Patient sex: F
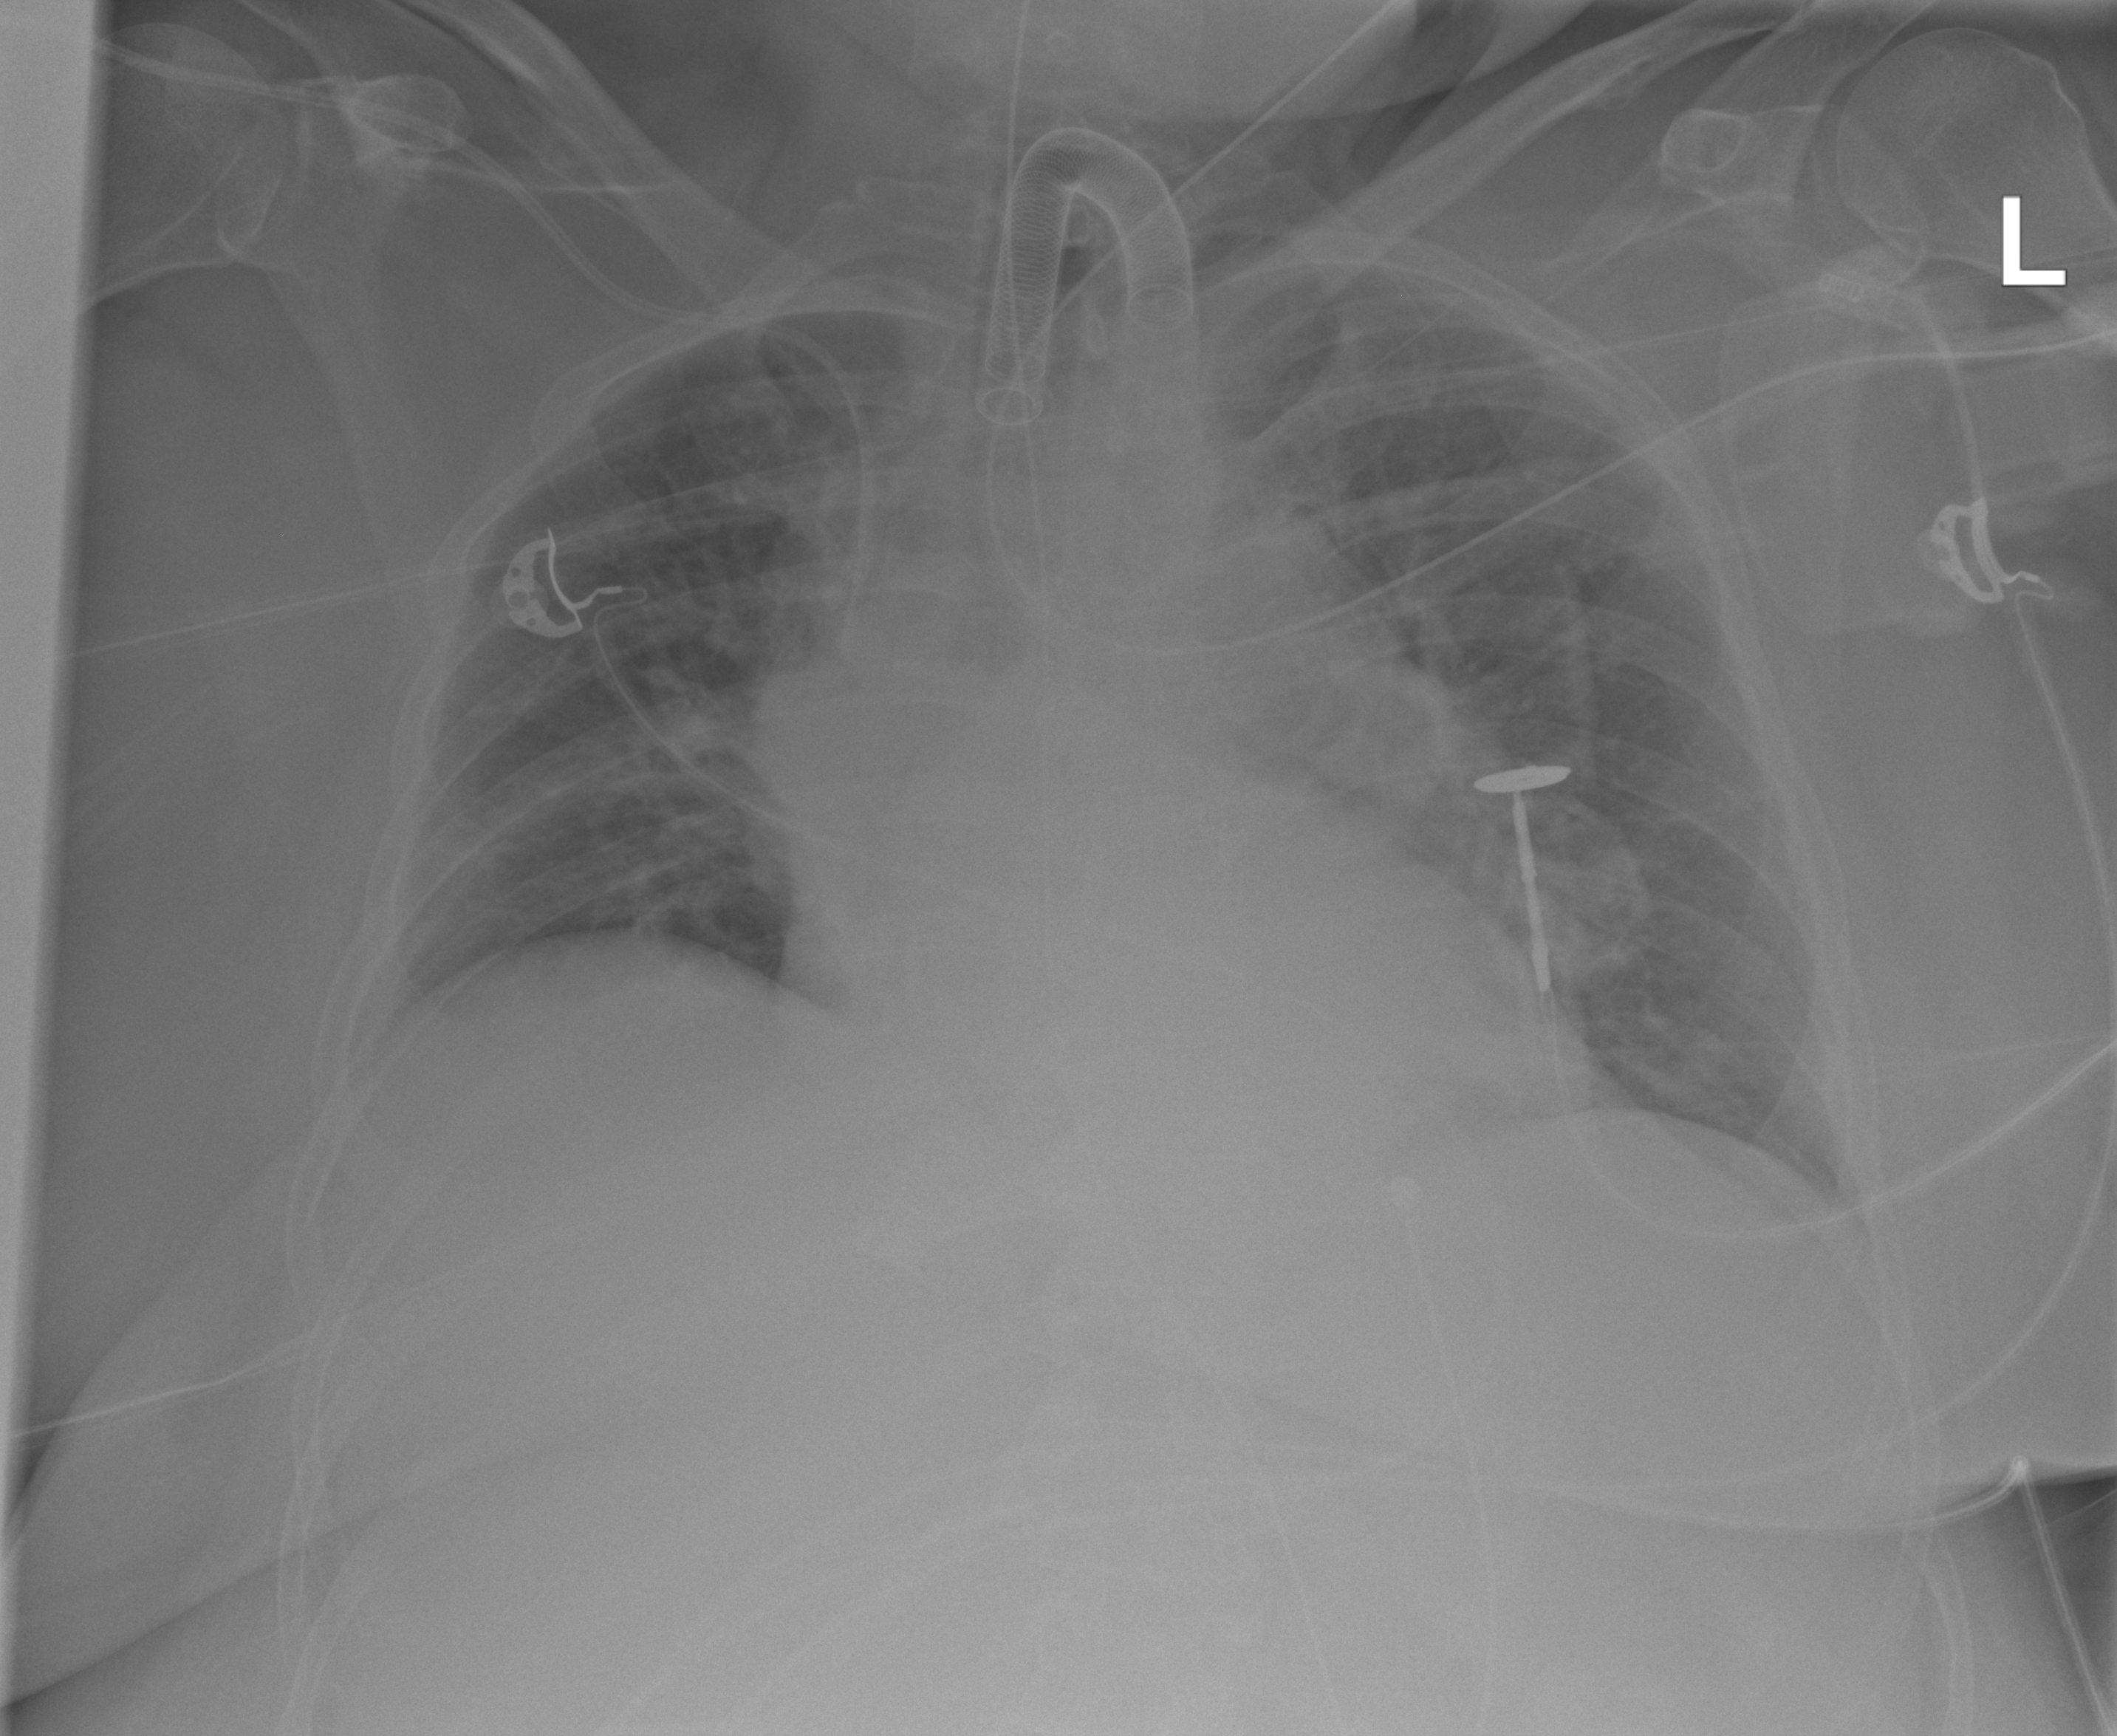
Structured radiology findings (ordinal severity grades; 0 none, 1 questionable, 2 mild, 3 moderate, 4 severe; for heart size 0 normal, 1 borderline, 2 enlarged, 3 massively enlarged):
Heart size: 1
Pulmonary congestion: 2
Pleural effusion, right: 0
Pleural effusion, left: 0
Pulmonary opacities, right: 0
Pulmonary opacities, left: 0
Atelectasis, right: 2
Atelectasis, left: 2